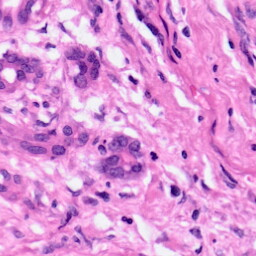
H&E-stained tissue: Pancreatic